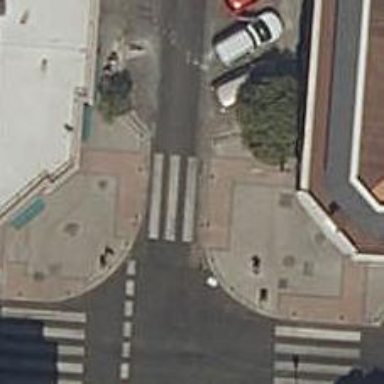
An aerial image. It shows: Marked crossing on the road.